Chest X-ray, PA view. Patient: 74 years old, sex M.
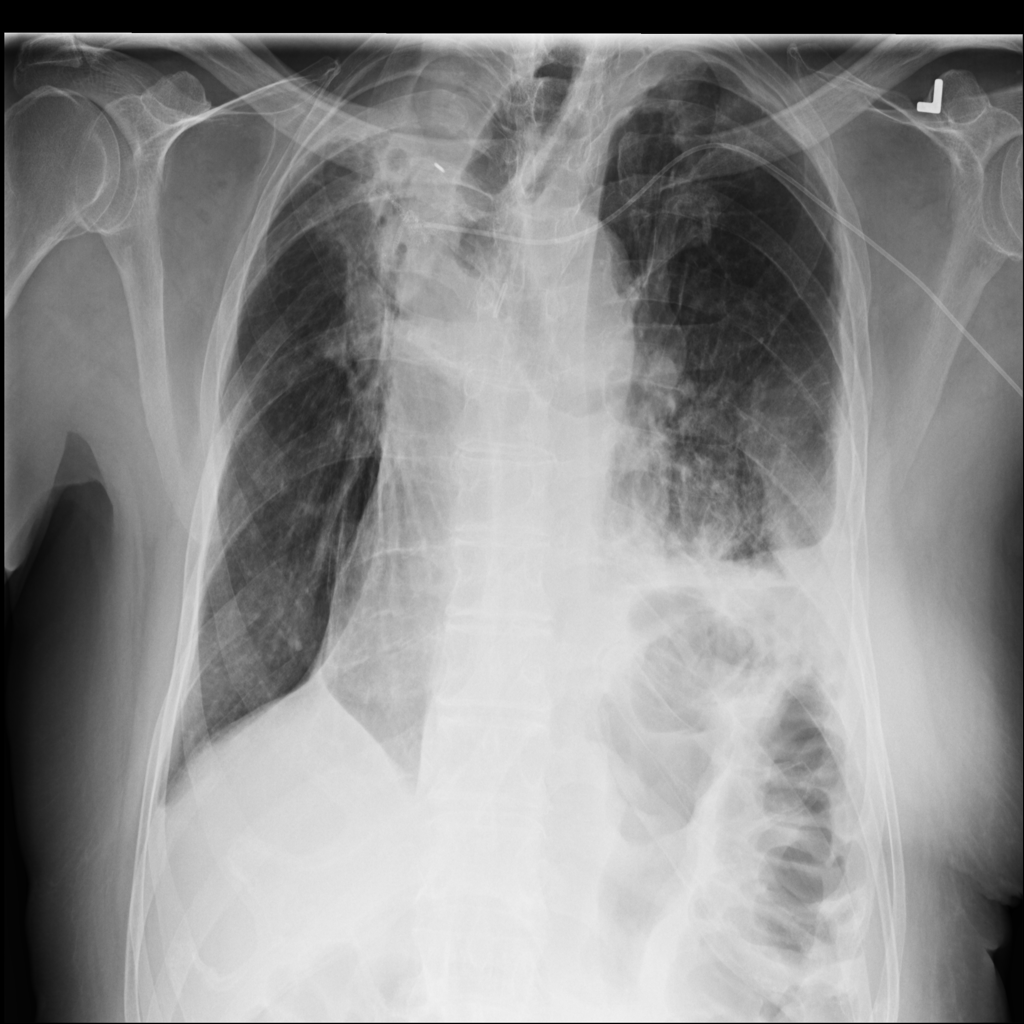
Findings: No Finding